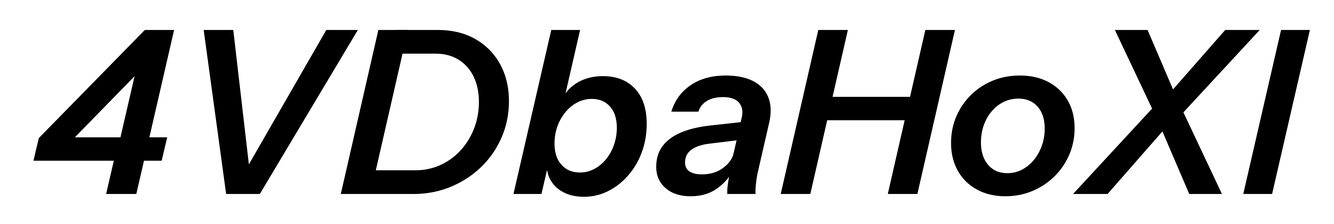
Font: InstrumentSans-Italic_SemiBold_Italic